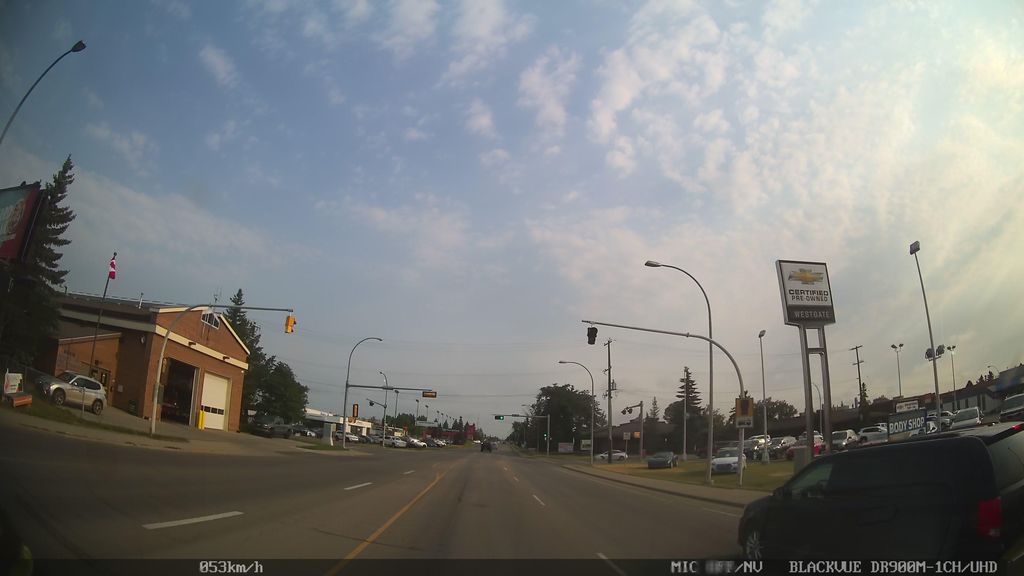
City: edmonton